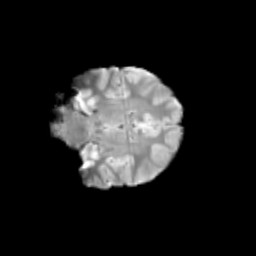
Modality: T2w
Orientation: coronal
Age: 12
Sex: male
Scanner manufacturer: siemens
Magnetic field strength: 3 T
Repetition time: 3.8 s
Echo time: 0.07 s